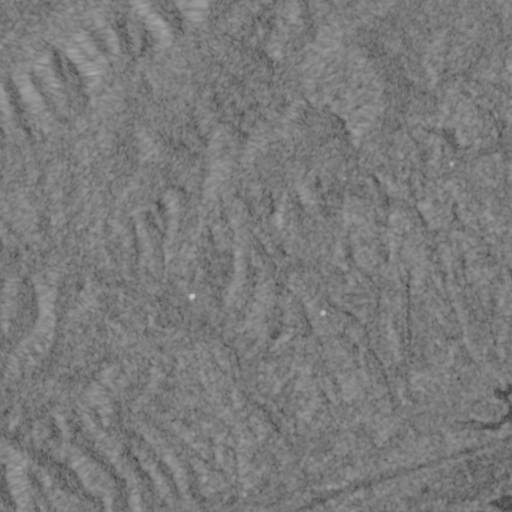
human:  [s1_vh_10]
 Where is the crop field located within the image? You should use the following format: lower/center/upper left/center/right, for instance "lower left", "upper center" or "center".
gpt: The crop field is located in the lower right of the image.
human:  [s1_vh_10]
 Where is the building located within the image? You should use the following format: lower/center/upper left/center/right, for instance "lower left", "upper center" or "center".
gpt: The building is located in the upper right of the image.
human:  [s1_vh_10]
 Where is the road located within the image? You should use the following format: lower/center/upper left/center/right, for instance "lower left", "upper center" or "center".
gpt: There is no road in the image.

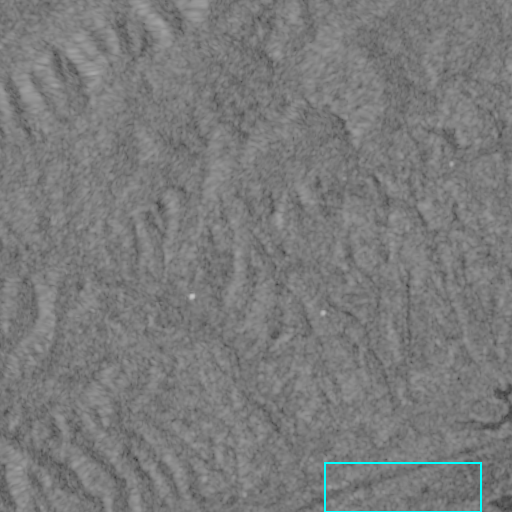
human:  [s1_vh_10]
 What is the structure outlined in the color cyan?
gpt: The structure outlined in cyan is a crop field.
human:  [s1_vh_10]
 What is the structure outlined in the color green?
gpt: There is no green outline.